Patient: sex F, age 62
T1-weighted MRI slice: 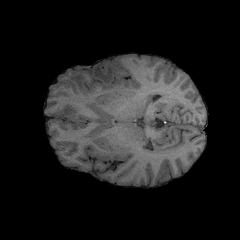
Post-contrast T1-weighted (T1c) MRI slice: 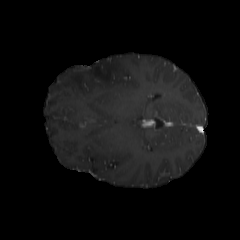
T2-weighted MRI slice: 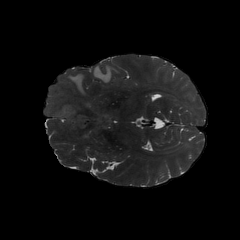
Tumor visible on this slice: yes
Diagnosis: Glioblastoma, IDH-wildtype
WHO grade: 4